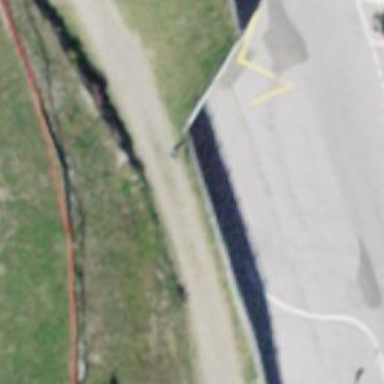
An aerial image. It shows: Intermediate downhill track with asphalt surface of grade2.